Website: macys
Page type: billing-address
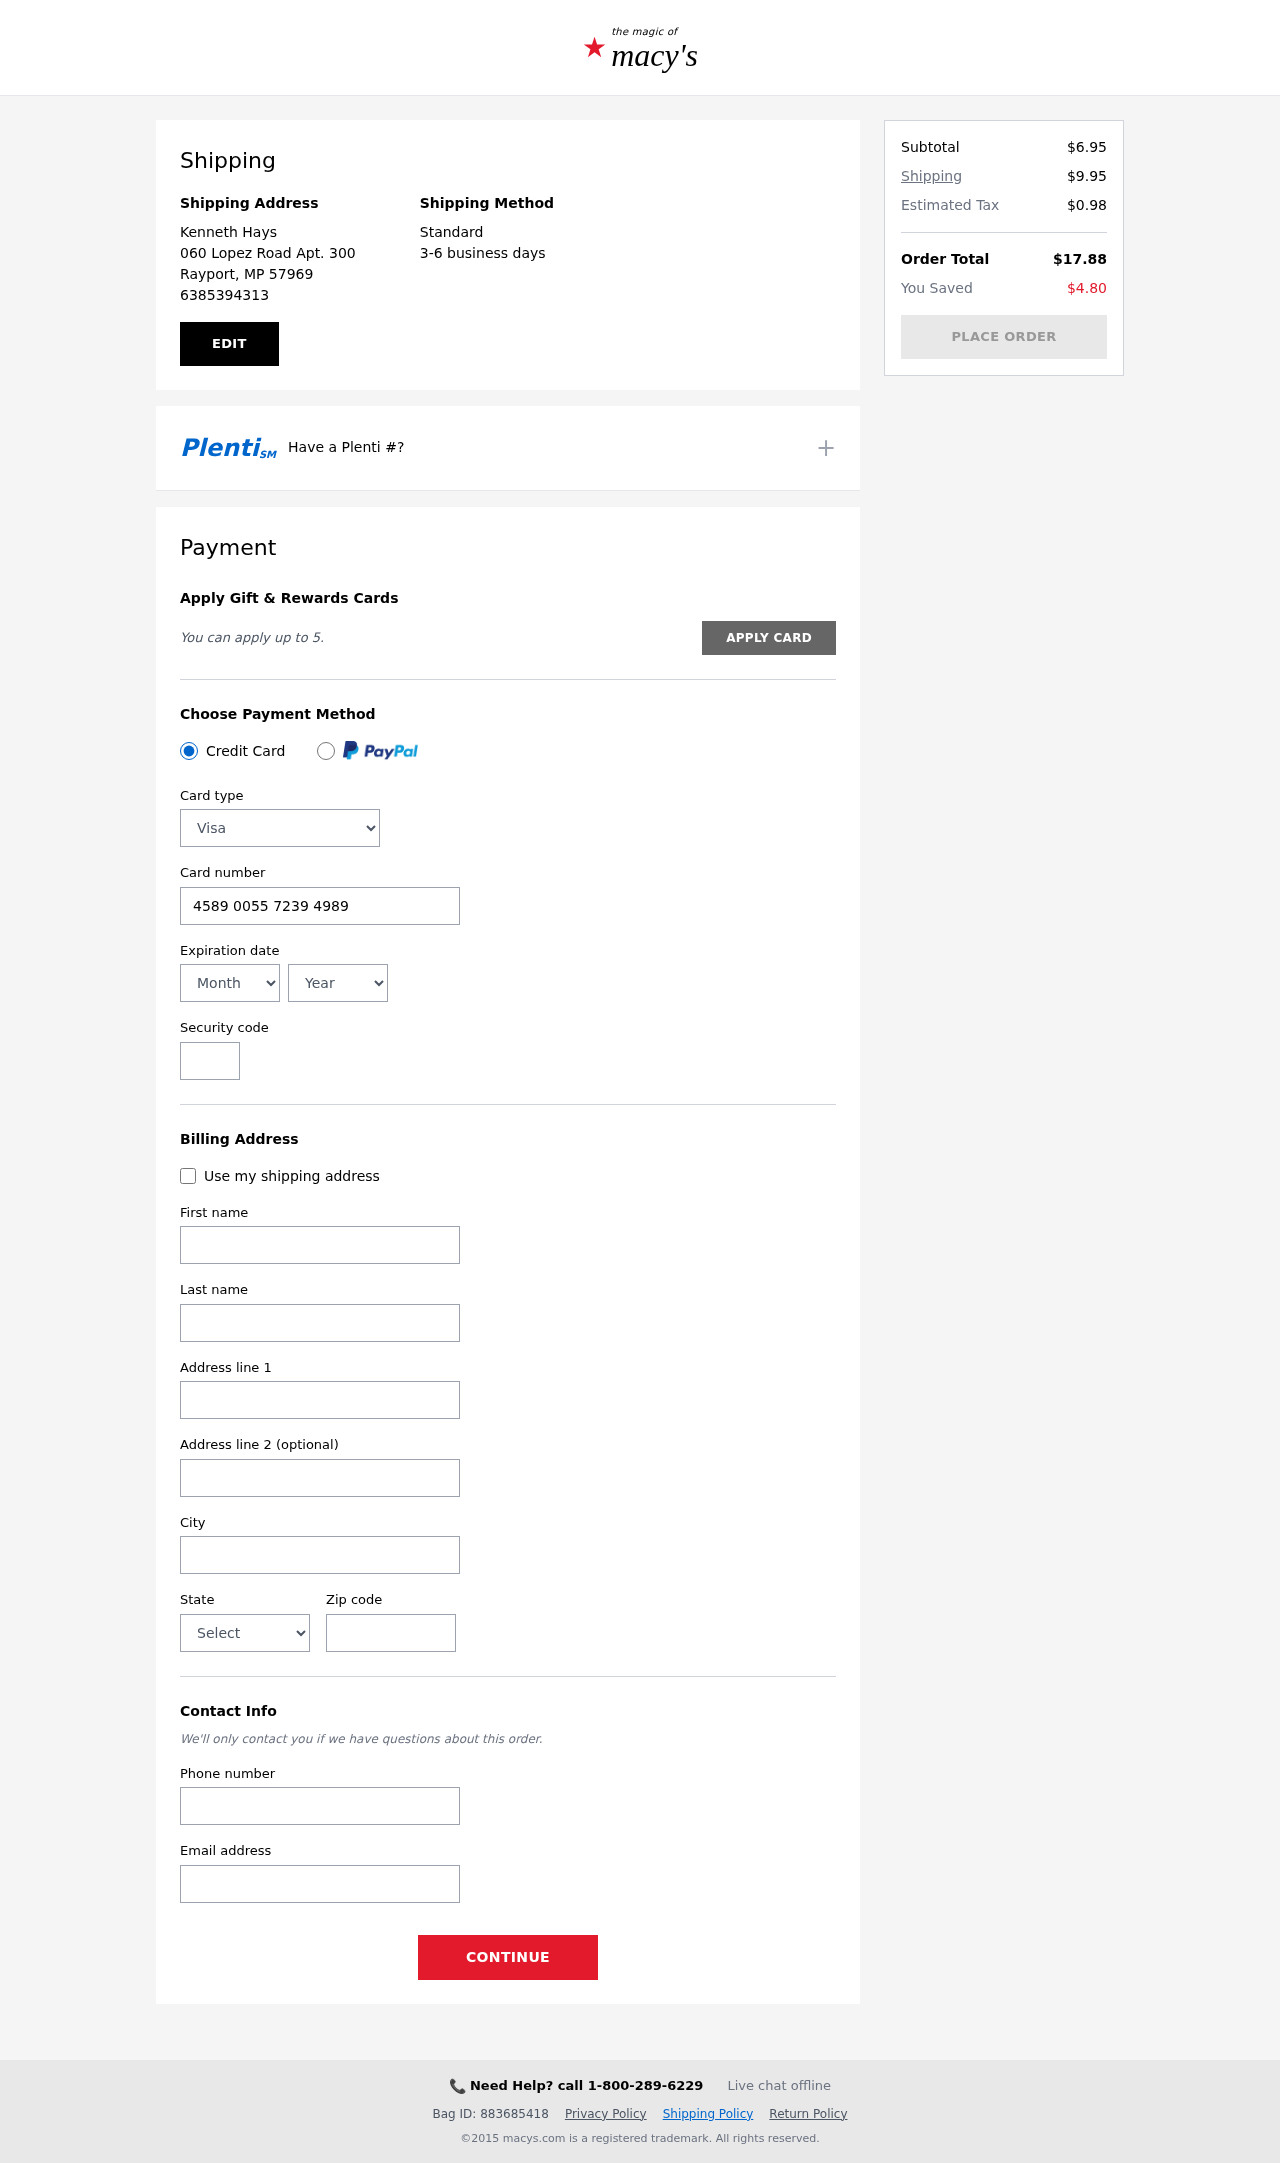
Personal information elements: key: PII_CARD_CVV
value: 006
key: PII_CARD_EXPIRY_MONTH
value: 01
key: PII_CARD_EXPIRY_YEAR
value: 30
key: PII_CARD_NUMBER
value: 4589 0055 7239 4989
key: PII_CARD_TYPE
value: Visa
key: PII_CITY
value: Rayport
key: PII_CITY_STATE_ZIP
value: Rayport, MP 57969
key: PII_EMAIL
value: khays@yahoo.com
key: PII_FIRSTNAME
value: Kenneth
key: PII_FULLNAME
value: Kenneth Hays
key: PII_LASTNAME
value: Hays
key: PII_PHONE
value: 6385394313
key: PII_POSTCODE
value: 57969
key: PII_STATE
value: MP
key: PII_STREET
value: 060 Lopez Road Apt. 300
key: PII_STREET2
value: Apt. 644
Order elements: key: ORDER_SUBTOTAL
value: $6.95
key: ORDER_SHIPPING_COST
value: $9.95
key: ORDER_TAX
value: $0.98
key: ORDER_TOTAL
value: $17.88
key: ORDER_SAVINGS
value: $4.80